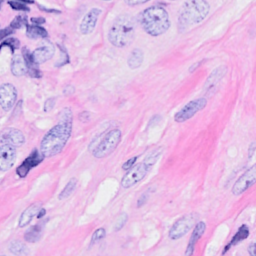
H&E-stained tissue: Breast